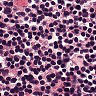
Metastatic tissue present: no